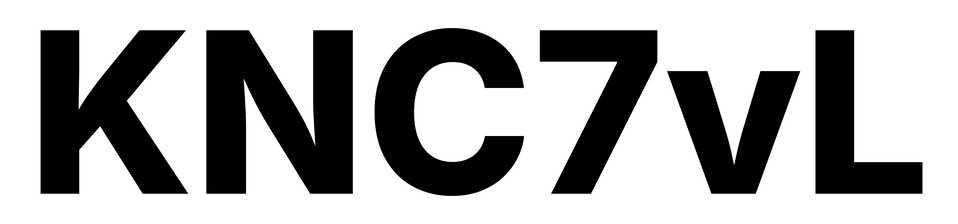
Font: Inter_ExtraBold